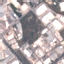
Land use / land cover class: Industrial